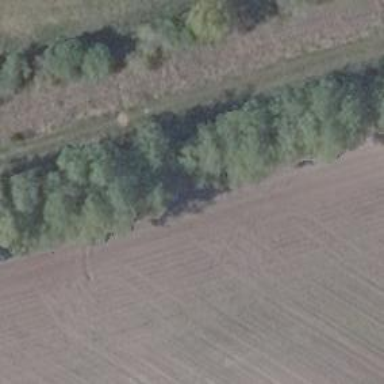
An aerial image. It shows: Grass track road with grade 5 tracktype.